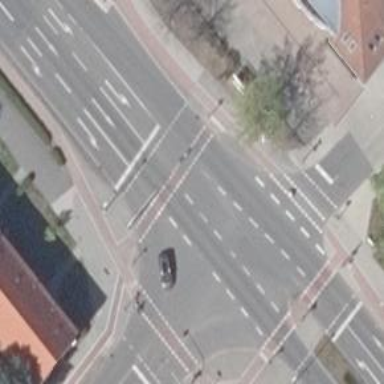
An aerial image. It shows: Road with traffic signals.